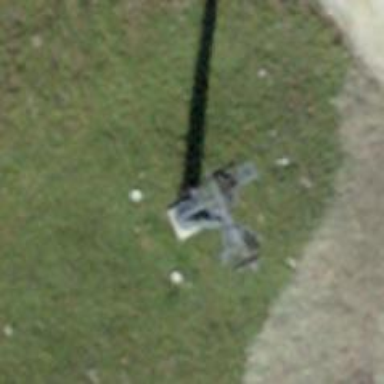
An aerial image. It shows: Pylon used for aerialway.